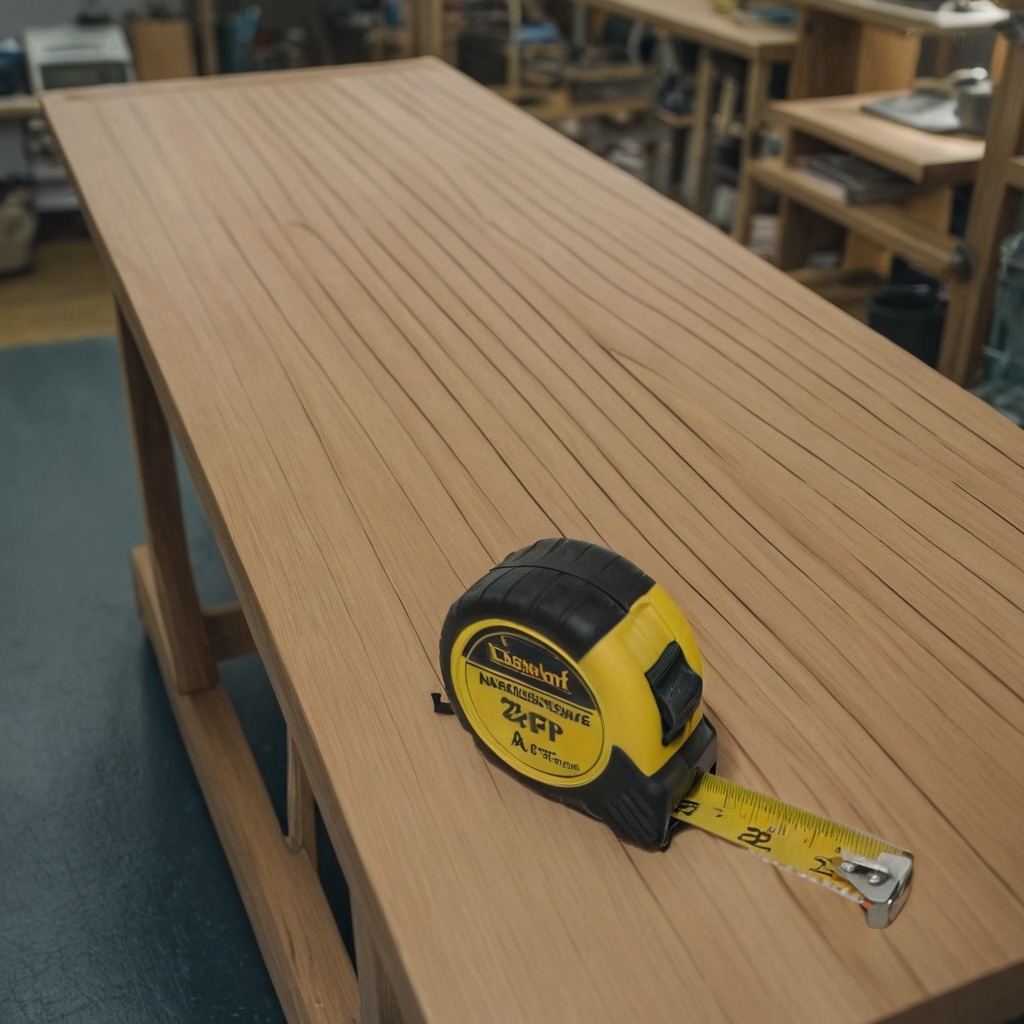
A measuring tape is lying on a workbench inside a coastal fishing gear workshop.